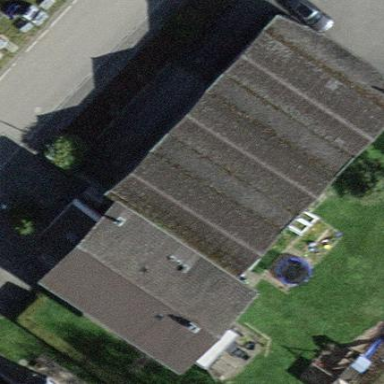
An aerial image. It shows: Warehouse.